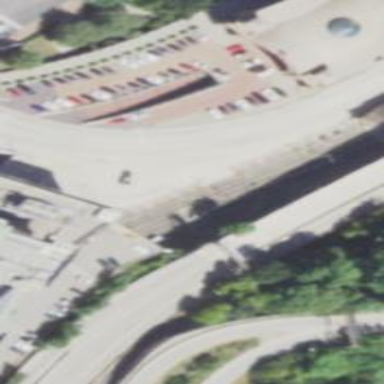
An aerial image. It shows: Busway road.